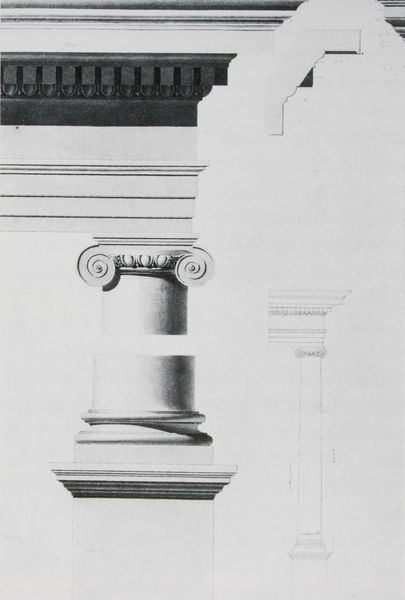
Titel: Studienzeichnung ionische Ordnung
Künstler: Friedrich von Gärtner
Standort: München
Institution: Architekturmuseum der Technischen Universität
Schlagwörter: schatten, licht, skizze, säule, zeichnung, dach, ornament, architektur, sockel, brüstung, front, architecture, column, corinthian, crown, white, black, gray, grey, verzierung, pattern, halle, foto, palast, schnitt, schwarz-weiß, entwurf, architrav, kapitell, fries, sims, gesims, voluten, ionisch, greek, stone, umlauf, building, roof, plan, scroll, tempel, basis, schnecke, drawing, skizzen, sketch, schaft, eierstab, curl, kapitel, marble, gebälk, temple, paladio, palladio, walhalla, draft, ansichten, style, vertical, detail, study, geometric, lines, base, pillar, ionic, doric, cornice, molding, capital, architectural, corner, pilar, dentil, dorian, ionian, shortened